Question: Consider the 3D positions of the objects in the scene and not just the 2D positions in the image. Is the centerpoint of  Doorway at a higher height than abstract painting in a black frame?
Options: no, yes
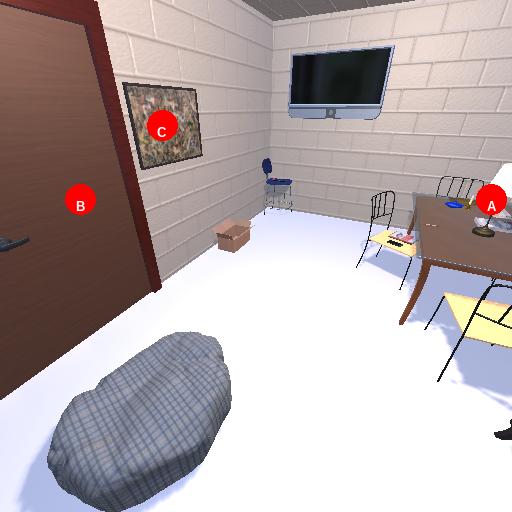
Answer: no